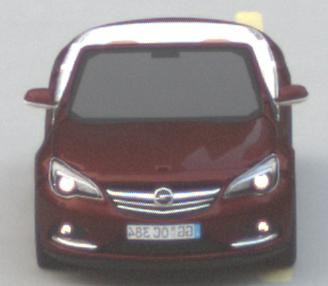
Make: Opel
Model: Cascada 1.4 Turbo
Detailed model: Cascada
Model produced from: 2013/03
Model produced until: 2015/01
Doors: 2
Color: red
Road condition: dry road
Daytime: morning or afternoon
Contrast: low contrast